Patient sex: M
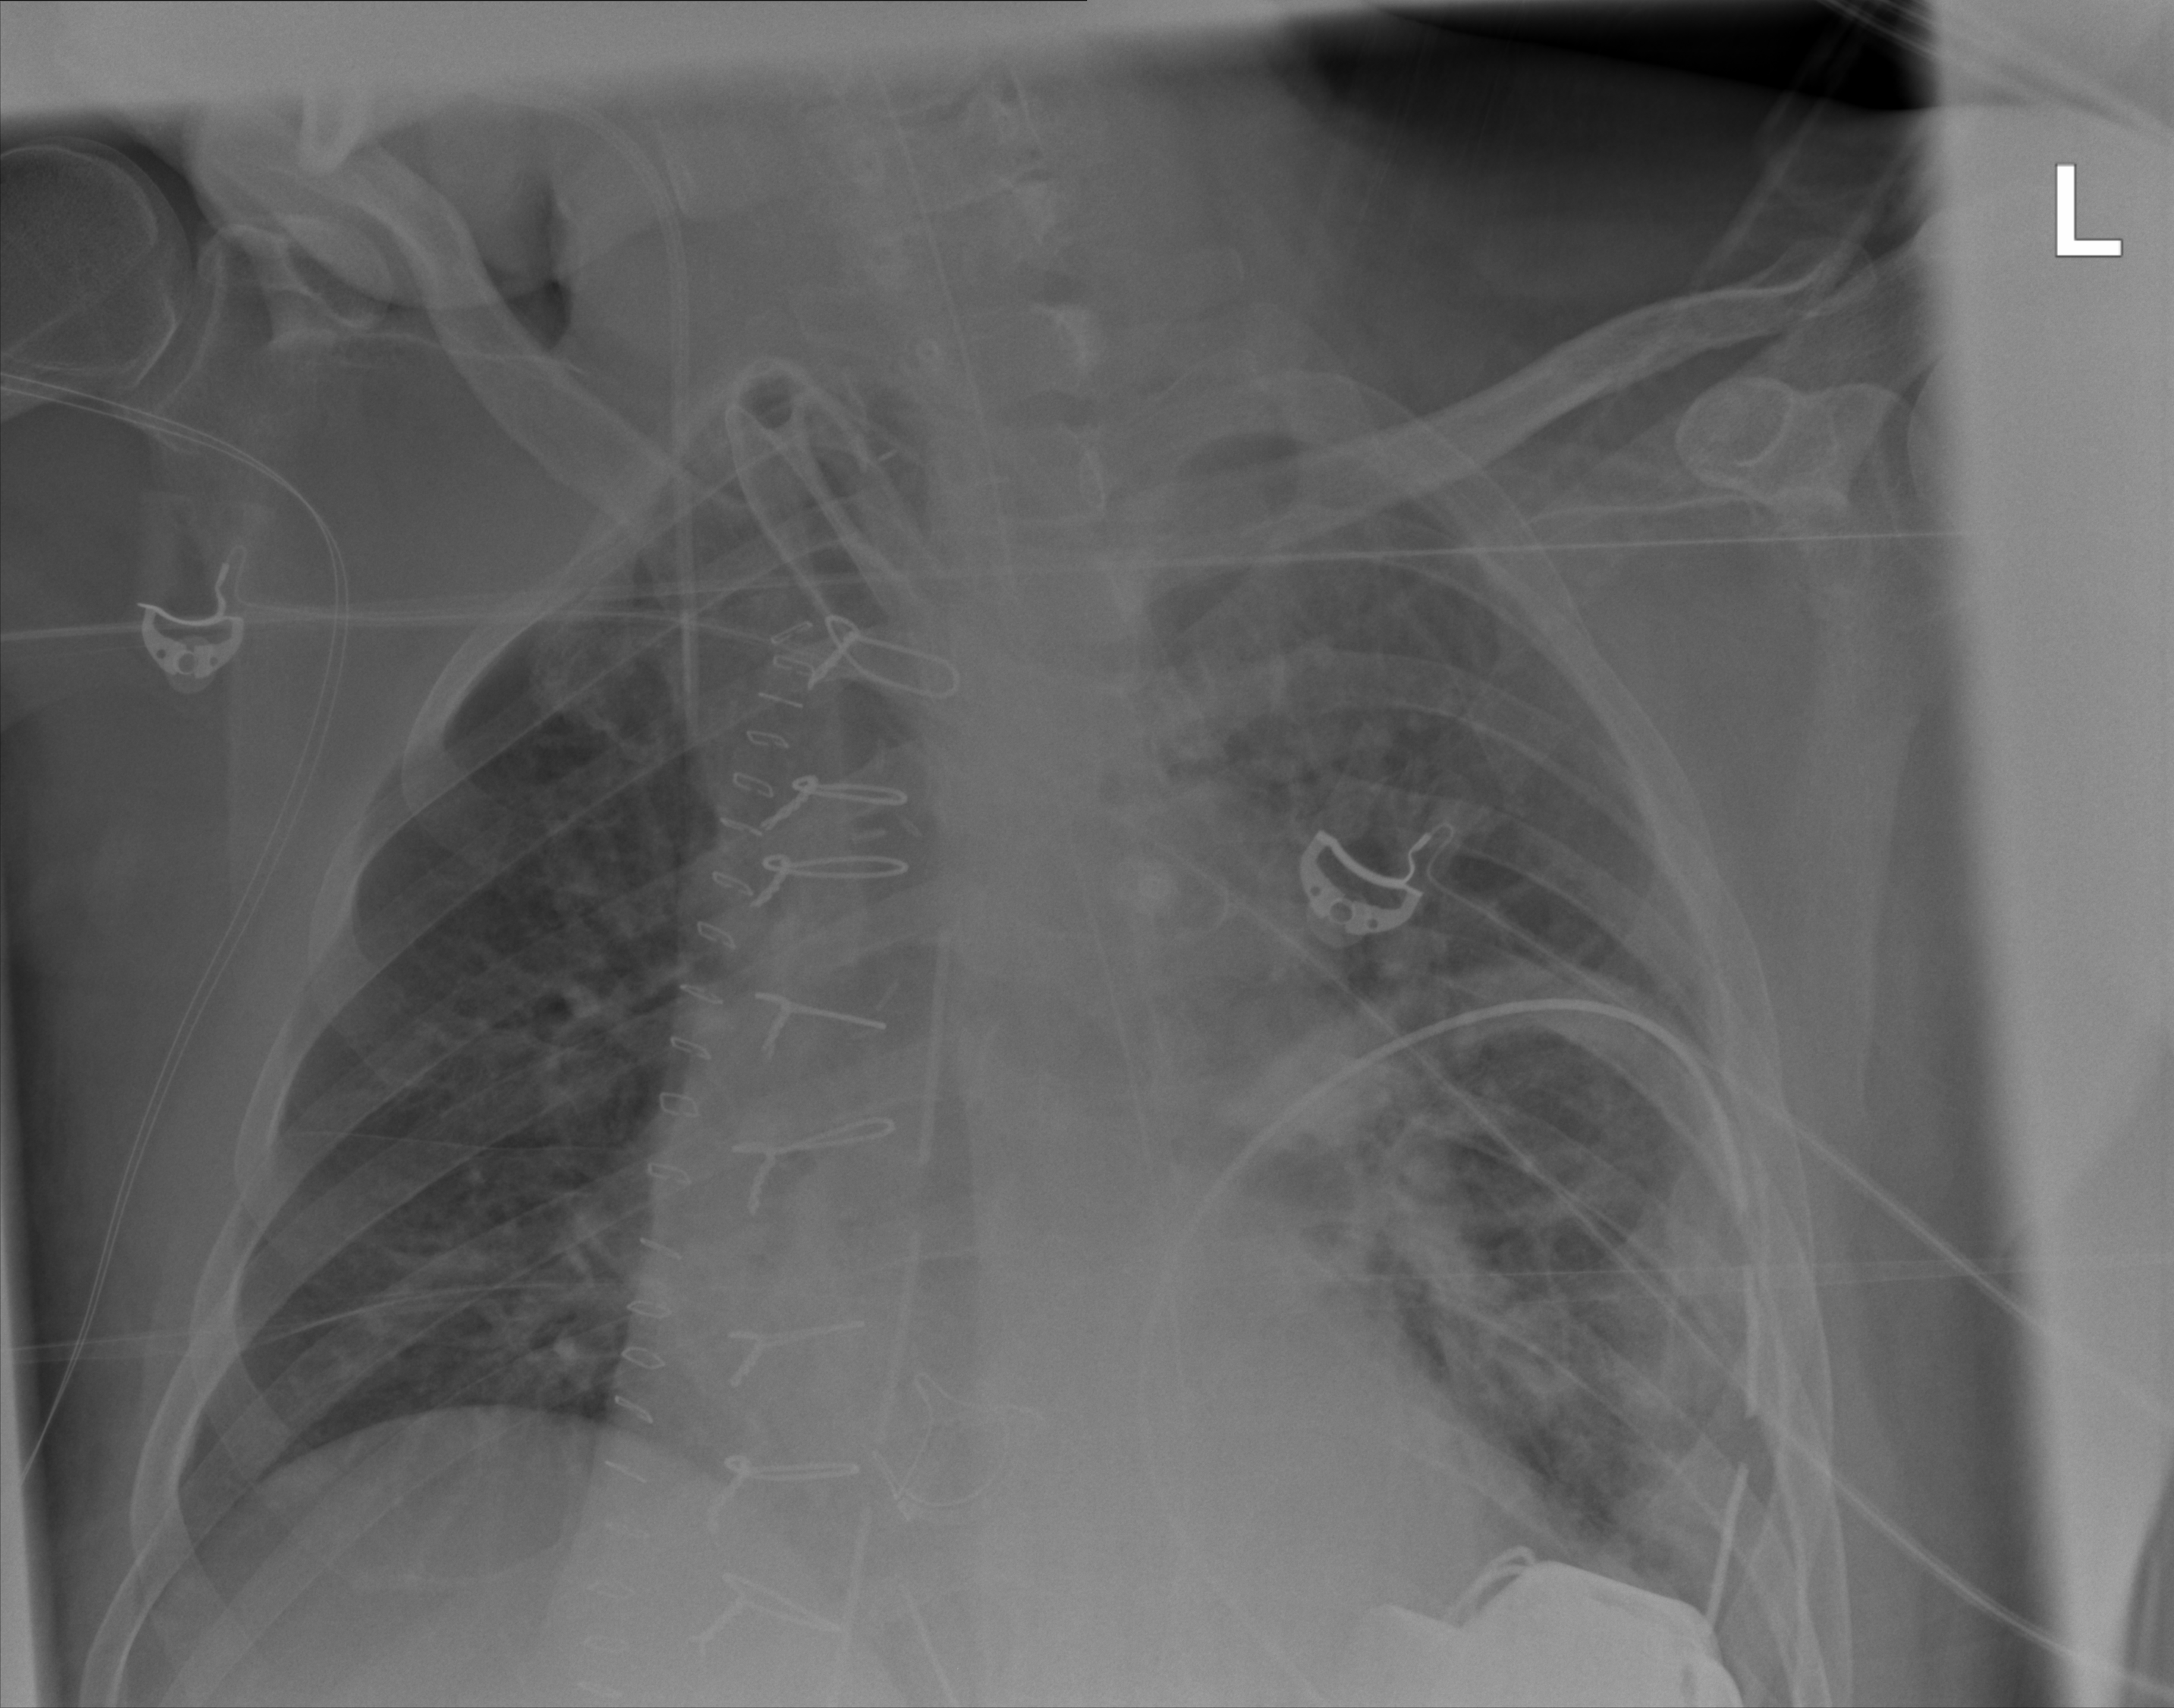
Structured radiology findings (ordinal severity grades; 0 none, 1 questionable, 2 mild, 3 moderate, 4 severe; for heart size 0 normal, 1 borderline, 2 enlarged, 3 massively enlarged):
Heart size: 1
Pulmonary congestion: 0
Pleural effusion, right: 0
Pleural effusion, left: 2
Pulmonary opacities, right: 0
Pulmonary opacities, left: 0
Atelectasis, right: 0
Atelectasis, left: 2